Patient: sex F, age 49
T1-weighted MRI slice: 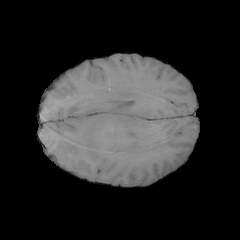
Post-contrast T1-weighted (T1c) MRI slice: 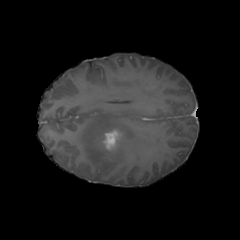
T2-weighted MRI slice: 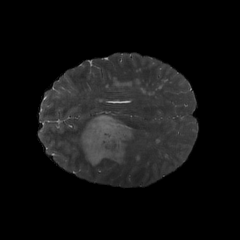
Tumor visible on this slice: yes
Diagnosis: Glioblastoma, IDH-wildtype
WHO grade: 4